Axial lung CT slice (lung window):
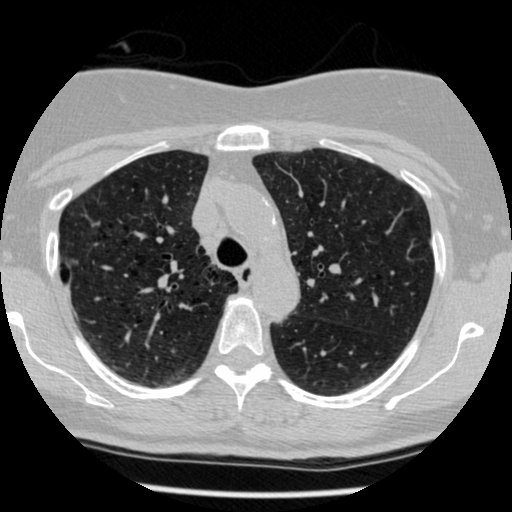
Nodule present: no